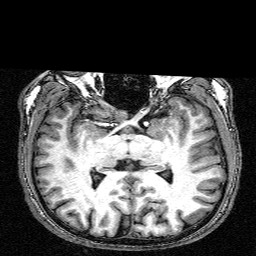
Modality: T1w
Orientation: coronal
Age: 31
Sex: male